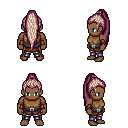
a pixel art fantasy rpg character, male body template, human, dark skin, leather chest armor, metal pants, white blonde extra-long topknot hairstyle, cloth bracers, four views (front, back, left, right), 2x2 character sprite sheet, small pixel art, hard edges, no anti-aliasing